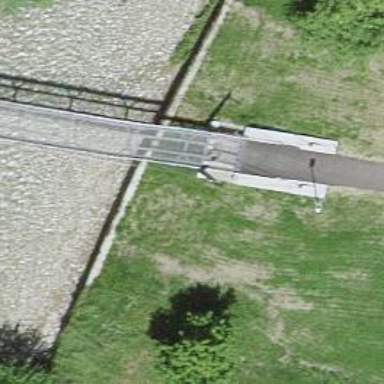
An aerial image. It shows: Footway bridge with metal surface.